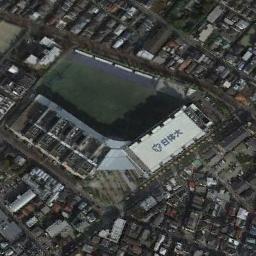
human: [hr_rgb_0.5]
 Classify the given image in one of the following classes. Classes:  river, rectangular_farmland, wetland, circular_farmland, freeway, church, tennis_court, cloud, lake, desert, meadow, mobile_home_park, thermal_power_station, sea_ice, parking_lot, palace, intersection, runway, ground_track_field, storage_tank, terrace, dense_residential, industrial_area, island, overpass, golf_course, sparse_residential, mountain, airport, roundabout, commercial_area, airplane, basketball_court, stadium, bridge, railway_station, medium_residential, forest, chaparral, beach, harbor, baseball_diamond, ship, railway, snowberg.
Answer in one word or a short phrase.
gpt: stadium